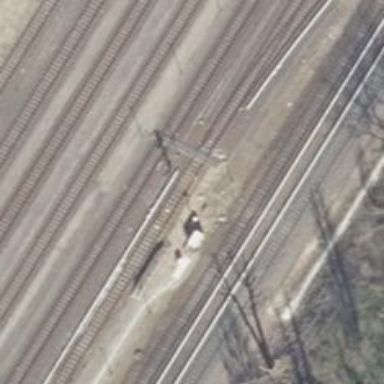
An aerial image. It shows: Railway switch.